Field crop: tomato
Growth stage: 1
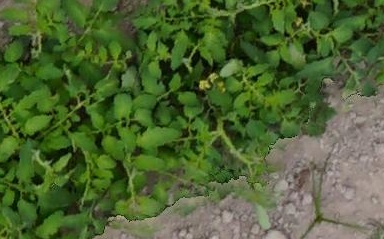
Species: tomato